Here is the wavelet time-frequency representation (scalogram) of a rolling-element bearing's vibration measurement. Determine the bearing's health state. Answer with exactly one of: normal, inner_race, outer_race, ball.
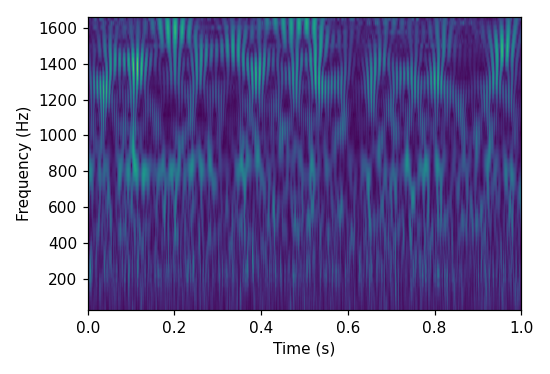
Answer: normal